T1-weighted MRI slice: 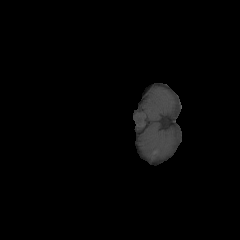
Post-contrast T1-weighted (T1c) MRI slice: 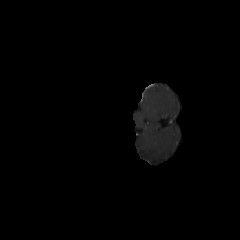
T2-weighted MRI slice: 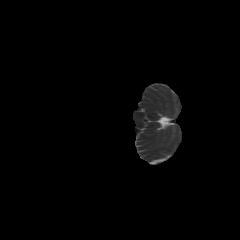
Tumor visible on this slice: no